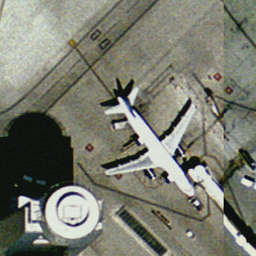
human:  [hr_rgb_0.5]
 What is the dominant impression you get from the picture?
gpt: airplane